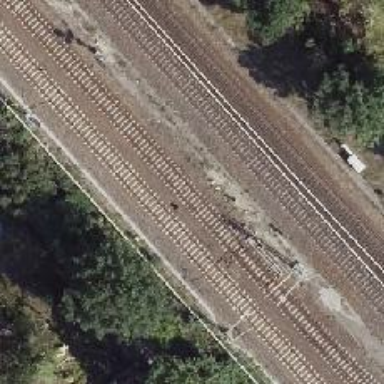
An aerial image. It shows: Railway signal.